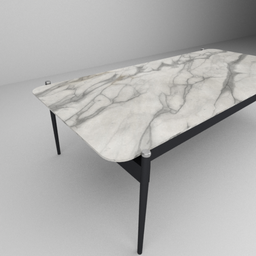
Label: furniture